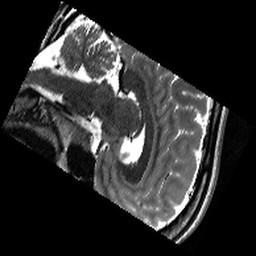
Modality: T2w
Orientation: sagittal
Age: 22
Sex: female
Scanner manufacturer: siemens
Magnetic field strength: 3 T
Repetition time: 11.39 s
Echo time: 0.09 s